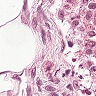
Metastatic tissue present: no